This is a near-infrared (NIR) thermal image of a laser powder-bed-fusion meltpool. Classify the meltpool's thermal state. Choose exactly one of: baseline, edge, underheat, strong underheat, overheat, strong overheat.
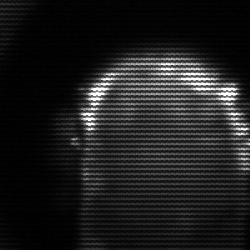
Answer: baseline